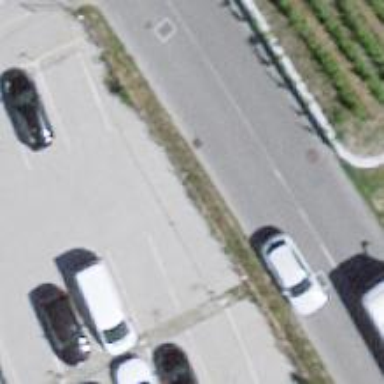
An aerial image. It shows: Road serving as parking aisle.